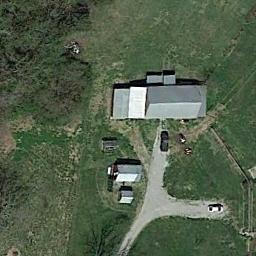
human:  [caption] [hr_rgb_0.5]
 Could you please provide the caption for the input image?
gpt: There are blocks of residential areas between the jungles .

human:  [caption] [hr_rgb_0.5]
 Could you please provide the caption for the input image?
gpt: There are several houses of different sizes in a sparse residential area surrounded by grass .

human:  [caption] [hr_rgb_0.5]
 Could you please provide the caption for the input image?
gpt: The sparse residential is on the grass next to some trees and a road .

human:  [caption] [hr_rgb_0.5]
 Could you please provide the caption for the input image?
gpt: There are two cars next to the sparse residential .

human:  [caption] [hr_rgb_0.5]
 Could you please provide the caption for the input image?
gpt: A sparse residential area with gray buildings on the green meadow .